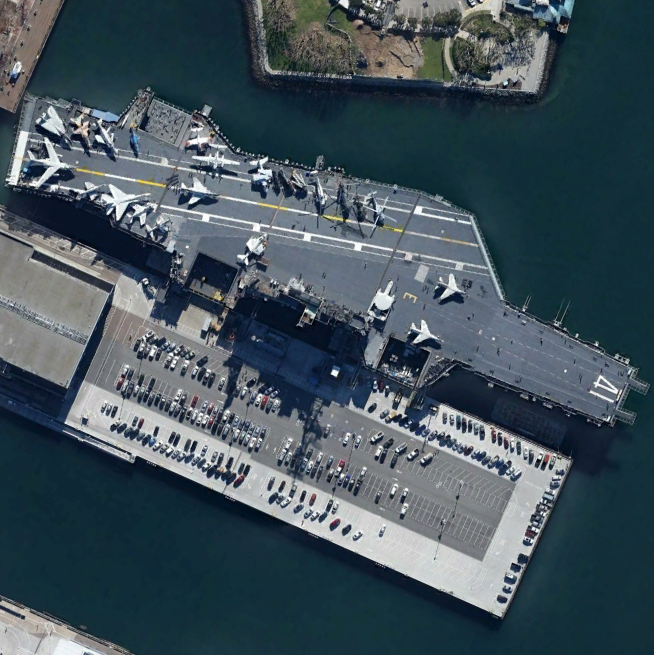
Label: Midway-class_aircraft_carrier